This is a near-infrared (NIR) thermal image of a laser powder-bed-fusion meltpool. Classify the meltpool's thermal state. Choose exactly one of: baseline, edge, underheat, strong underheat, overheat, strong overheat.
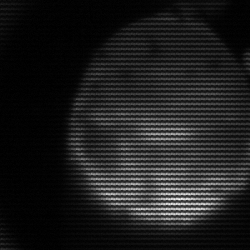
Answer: edge